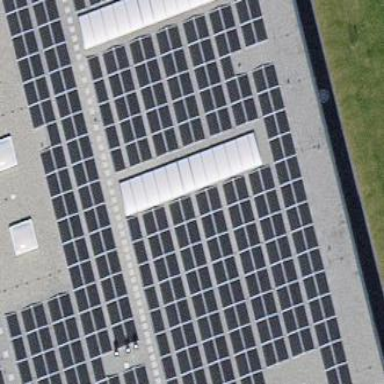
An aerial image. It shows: Solar power generator.